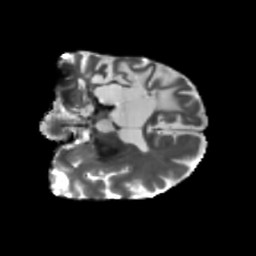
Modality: T2w
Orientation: coronal
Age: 57
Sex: male
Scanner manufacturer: siemens
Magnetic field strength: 3 T
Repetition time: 5.25 s
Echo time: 0.08 s